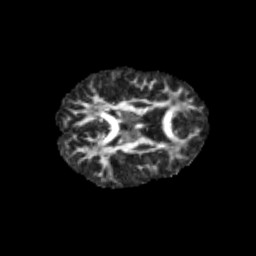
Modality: FA
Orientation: axial
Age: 11
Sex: female
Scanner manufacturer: siemens
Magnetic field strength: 3 T
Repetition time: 3.8 s
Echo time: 0.07 s